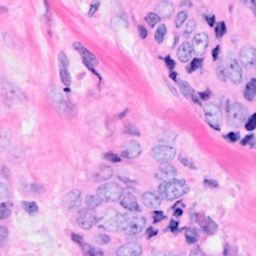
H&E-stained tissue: Breast